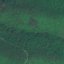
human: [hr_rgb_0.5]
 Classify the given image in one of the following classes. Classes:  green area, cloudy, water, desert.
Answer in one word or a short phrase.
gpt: green area